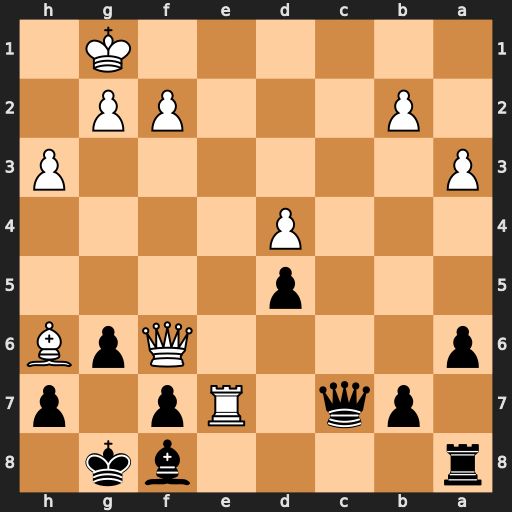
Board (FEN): r4bk1/1pq1Rp1p/p4QpB/3p4/3P4/P6P/1P3PP1/6K1
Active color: b
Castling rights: -
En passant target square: -
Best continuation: Qxe7 Qxe7 Bxe7